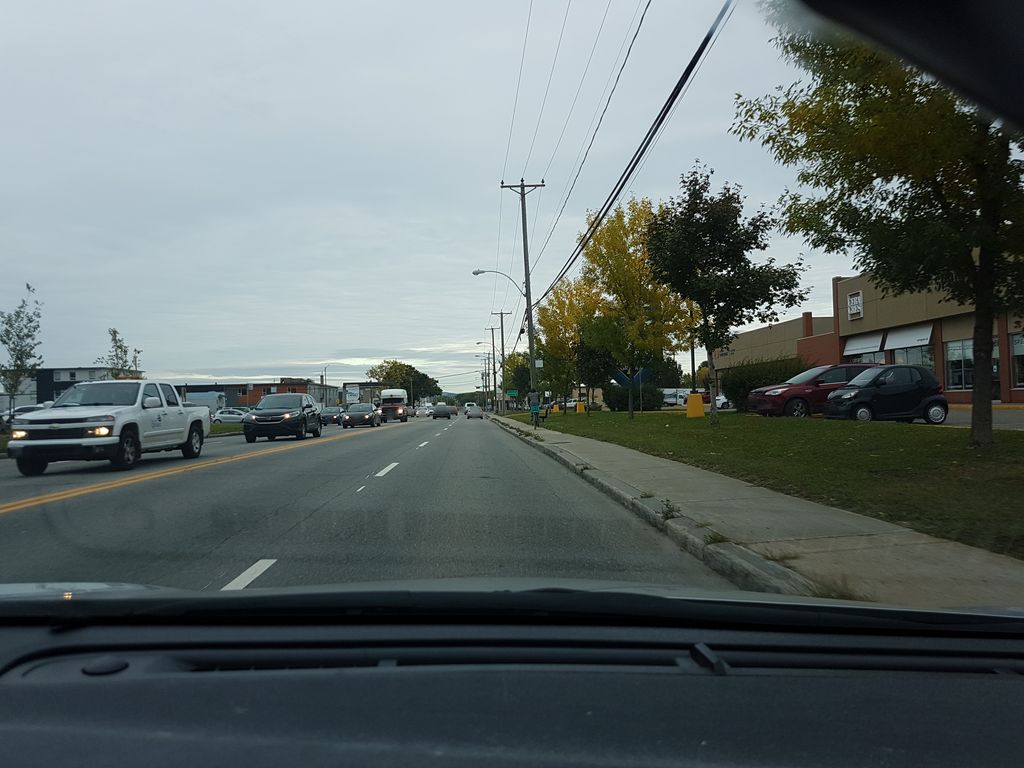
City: quebec_city